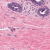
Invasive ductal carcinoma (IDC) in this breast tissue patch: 0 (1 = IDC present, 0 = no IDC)